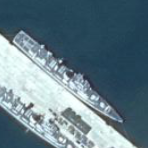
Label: cruiser